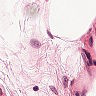
Metastatic tissue present: no